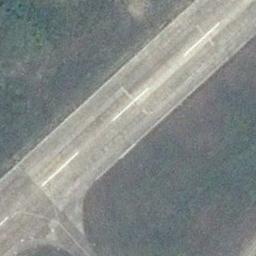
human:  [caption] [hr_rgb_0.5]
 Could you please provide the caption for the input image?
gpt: The runway goes through the lawn and some center line markings are on the runway .

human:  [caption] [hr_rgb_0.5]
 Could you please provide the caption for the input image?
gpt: There is a green lawn next to the runway, And there are white dashes on the runway .

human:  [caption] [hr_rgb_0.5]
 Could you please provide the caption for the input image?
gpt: The runway is on the grass .

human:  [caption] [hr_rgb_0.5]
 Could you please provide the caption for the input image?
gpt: The grass is beside the runway .

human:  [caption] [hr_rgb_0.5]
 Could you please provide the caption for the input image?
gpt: There are green meadows beside the runway .